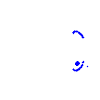
Particle: kaon